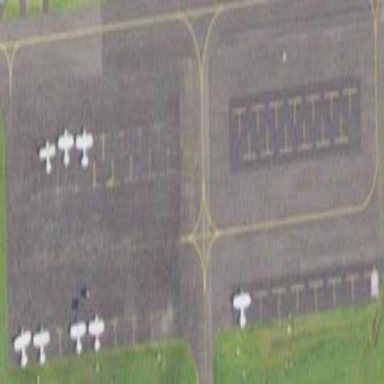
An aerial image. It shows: Apron at the airport.